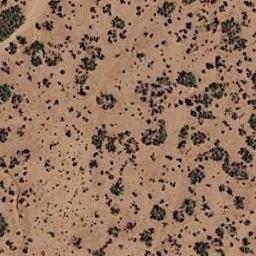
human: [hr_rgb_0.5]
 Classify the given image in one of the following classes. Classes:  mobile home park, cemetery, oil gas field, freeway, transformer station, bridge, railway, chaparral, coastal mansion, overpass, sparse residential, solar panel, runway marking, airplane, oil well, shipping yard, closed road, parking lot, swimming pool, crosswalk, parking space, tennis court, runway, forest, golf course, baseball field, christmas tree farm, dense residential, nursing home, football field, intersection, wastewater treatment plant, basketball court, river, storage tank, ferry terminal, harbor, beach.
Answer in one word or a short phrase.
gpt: chaparral